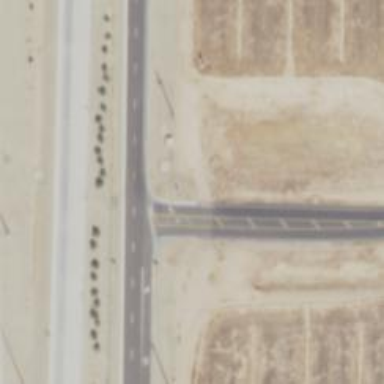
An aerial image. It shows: Solid stop line on the road marking.